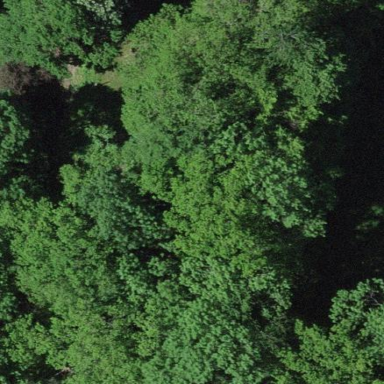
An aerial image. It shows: Forest area.